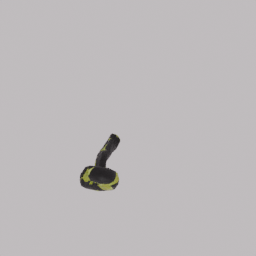
Label: nature